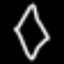
Label: diamond